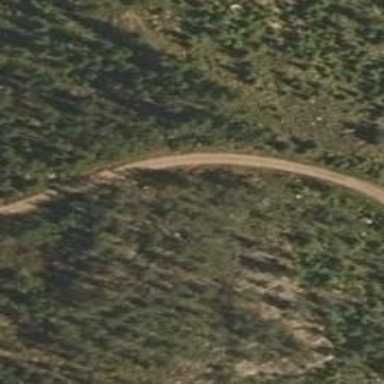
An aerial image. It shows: Unclassified road.